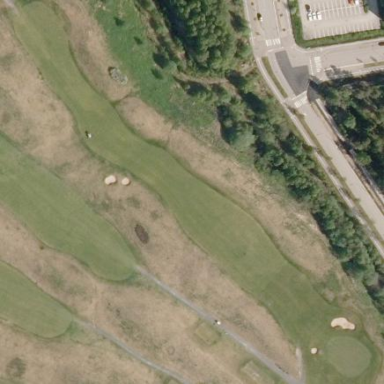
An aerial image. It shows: Golf fairway surrounded by grass.